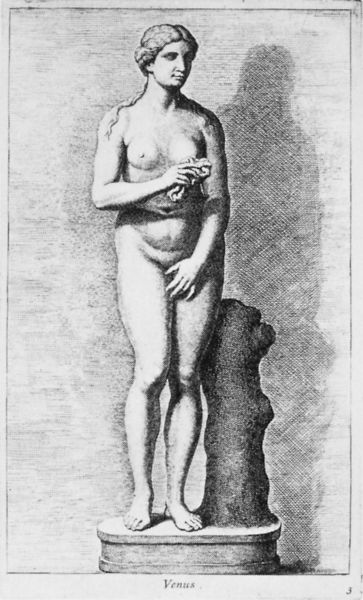
Titel: “Icones”, Skulpturenkatalog der Brüder Reynst
Institution: Amsterdam, Rijksprentenkabinett
Schlagwörter: akt, baum, hand, nackt, schatten, brust, busen, finger, frau, frisur, haar, mund, nase, schwarz, skizze, weiss, zeichnung, tuch, arm, arme, halten, lang, sockel, stehen, baumstamm, stamm, figur, haare, locke, locken, oval, skulptur, statue, beine, brüste, füße, grafik, graphik, weiblich, zopf, büste, bauch, plastik, podest, knie, scham, bedecken, antike, lappen, fuss, druck, radierung, stich, entwurf, kunst, strähne, geflochten, griechisch, griechenland, venus, kupferstich, schwamm, baumstumpf, verhüllen, altertum, kreuzschraffur, aphrodite, nakct, handhaltung, grazie, ffrau, abzeichnung, putzlappen, baumstupf, potest, figrue